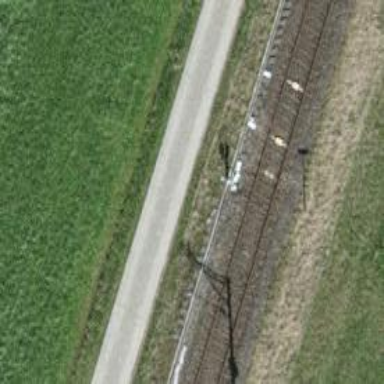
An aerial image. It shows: Railway signal.